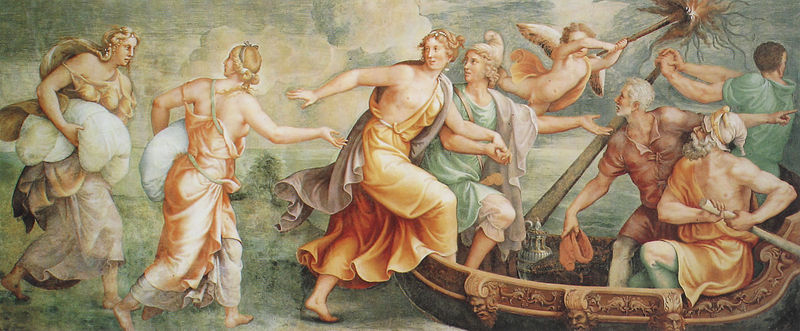
Titel: Mantua, Palazzo Ducale, Sala di Troia
Künstler: Giulio Romano
Standort: Mantua, Palazzo Ducale (EU - I - Lombardei)
Schlagwörter: akt, baum, fuß, gemälde, himmel, mann, meer, umhang, wasser, wolken, fluss, frauen, gelb, grün, menschen, brust, busen, frau, hell, licht, männer, orange, weiss, wiese, wolke, mütze, bild, wind, busch, land, gewand, renaissance, boot, ruder, sack, engel, krug, putto, vase, schiff, bündel, gepäck, säcke, sturm, kissen, ruderboot, halbakt, flucht, rennen, flüchten, lanschaft, toga, graß, behälter, morgengrauen, decken, bärtiger, fruaen